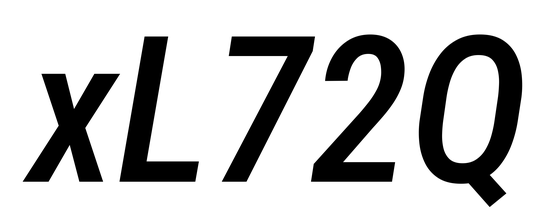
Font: Roboto-Italic_Condensed_Medium_Italic